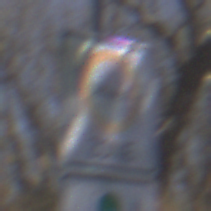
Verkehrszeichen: BeginnUmweltzone
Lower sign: FreistellungVomVerkehrsverbot3
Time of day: Midday
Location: Outdoor (Nature)
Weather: Clear
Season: NotSpecified
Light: Natural